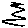
Label: zigzag